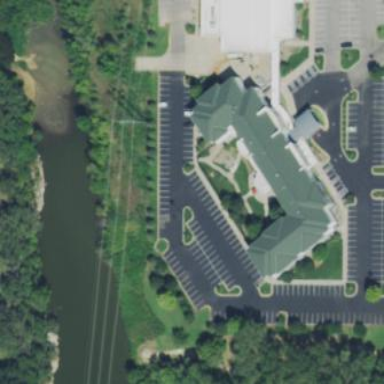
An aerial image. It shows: Hotel building.